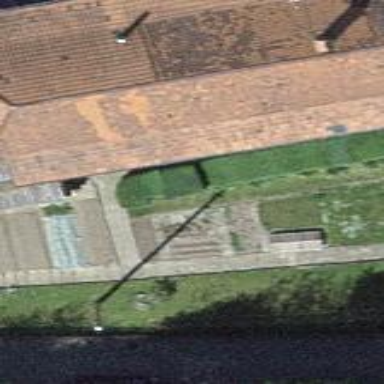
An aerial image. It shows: Residential building.